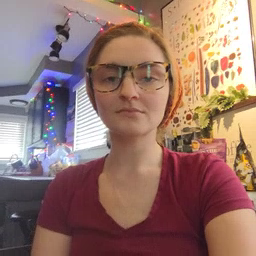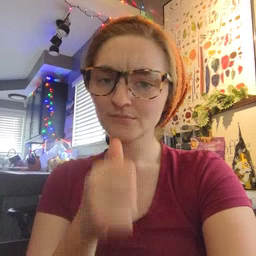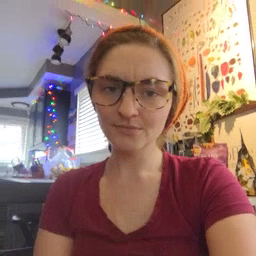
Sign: not